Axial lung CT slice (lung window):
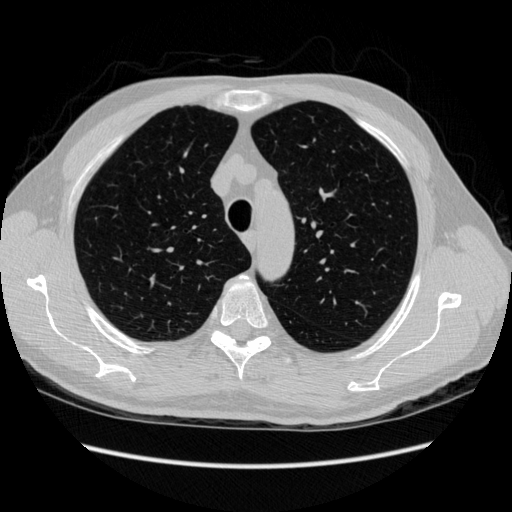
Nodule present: no